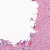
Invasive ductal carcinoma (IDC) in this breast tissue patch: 0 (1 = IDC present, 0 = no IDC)